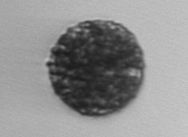
Label: Vicicitus_globosus